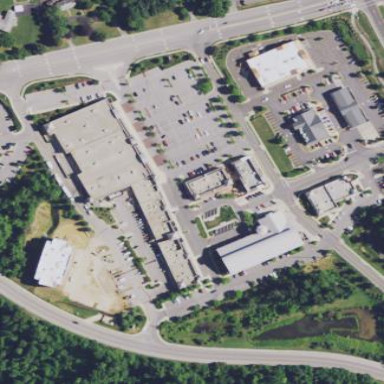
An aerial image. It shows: Retail area.